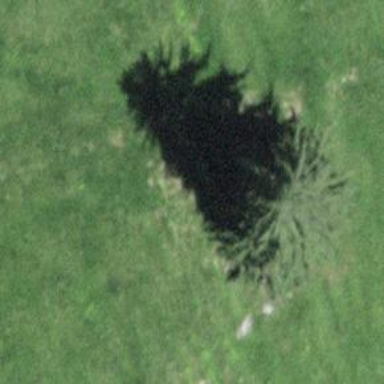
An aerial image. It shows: Beautiful tree in nature.